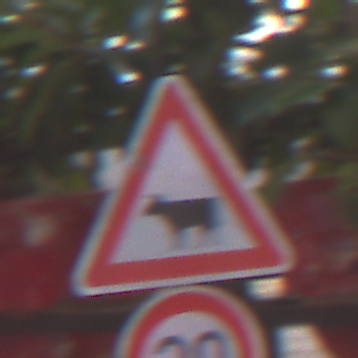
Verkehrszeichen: ViehtriebRechts
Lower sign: Geschwindigkeit30
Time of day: MorningAfternoon
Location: Outdoor (Urban)
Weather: Clear
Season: NotSpecified
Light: Natural